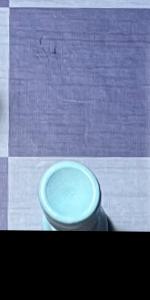
Label: Rook_White